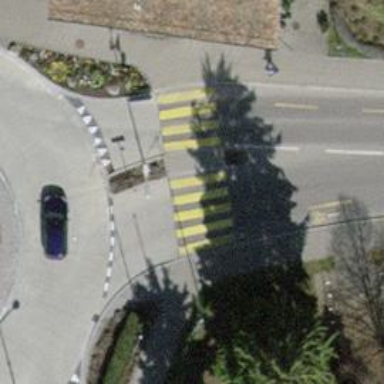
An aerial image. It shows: Marked crossing with pedestrian island.